Question: My script allows me to import photos into a specific folder and update my database MongoDB via a JSON file import.
I set up a logging system with log rotation and compression.
I have different problems:
- 'subprocess.call'-

'''
def moveFTPFiles(serverName,userName,passWord,remotePath,localPath,deleteRemoteFiles=False,onlyDiff=False):
"""Connect to an FTP server and bring down files to a local directory"""
import os
import sys
import glob
from sets import Set
import ftplib
logger.info(' Deleting Files ')
os.chdir(localDirectoryPath)
files=glob.glob('*.*')
for filename in files:
os.unlink(filename)
logger.info(' Retreiving Files ')
try:
ftp = ftplib.FTP(serverName)
ftp.login(userName,passWord)
ftp.cwd(remotePath)
logger.info(' Connecting ')
if onlyDiff:
lFileSet = Set(os.listdir(localPath))
rFileSet = Set(ftp.nlst())
transferList = list(rFileSet - lFileSet)
logger.info(' Missing ' + str(len(transferList)))
else:
transferList = ftp.nlst()
delMsg = ""
filesMoved = 0
for fl in transferList:
# create a full local filepath
localFile = localPath + fl
# print "Create a full local filepath: " + localFile
grabFile = True
if grabFile:
#open a the local file
fileObj = open(localFile, 'wb')
# Download the file a chunk at a time using RETR
ftp.retrbinary('RETR ' + fl, fileObj.write)
# Close the file
# print "Close the file "
fileObj.close()
filesMoved += 1
#print "Uploaded: " + str(filesMoved)
#sys.stdout.write(str(filesMoved)+' ')
#sys.stdout.flush()
# Delete the remote file if requested
if deleteRemoteFiles:
ftp.delete(fl)
delMsg = " and Deleted"
logger.info('Files Moved' + delMsg + ': ' + str(filesMoved) + ' on ' + timeStamp())
except ftplib.all_errors as e:
logger.error('We have a problem on moveFTPFiles' + '%s' % e)
ftp.close() # Close FTP connection
ftp = None
def timeStamp():
"""returns a formatted current time/date"""
import time
return str(time.strftime("%a %d %b %Y %I:%M:%S %p"))
def importData(serverName,userName,passWord,directory,filematch,source,destination):
import socket
import ftplib
import os
import subprocess
import json
try:
ftp = ftplib.FTP(serverName)
ftp.login(userName,passWord)
ftp.cwd(directory)
logger.info(' Connecting ')
# Loop through matching files and download each one individually
for filename in ftp.nlst(filematch):
fhandle = open(filename, 'wb')
logger.info(' Getting ' + filename)
ftp.retrbinary('RETR ' + filename, fhandle.write)
fhandle.close()
#convert xml to json
logger.info(' Convert ' + filename + ' to .json ')
subprocess.call('xml2json -t xml2json -o stockvo.json stockvo.xml --strip_text', shell=True)
#remove xml file
logger.info(' Delete ' + filename)
os.unlink(source+'stockvo.xml')
#modify json file
logger.info(' Modify .json file')
data = json.loads(open("stockvo.json").read())
with open("stockvo.json", "w") as outfile:
json.dump(data["Stock"]["Vehicule"], outfile)
#import json file to MongoDB
logger.info(' Import json file to MongoDB')
subprocess.call('mongoimport --db AutoPrivilege -c cars stockvo.json --jsonArray --upsert --drop',shell=True)
#remove old json file
logger.info('Delete old .json file')
## if file exists, delete it ##
myfile=destination+"stockvo.json"
if os.path.isfile(myfile):
os.remove(myfile)
#os.unlink(destination+'stockvo.json')
#move json file
logger.info('Move .json')
os.system('mv %s %s' % (source+'stockvo.json', destination+'stockvo.json'))
except ftplib.all_errors as e:
logger.error('We have a problem on importData' + '%s' % e)
ftp.close() # Close FTP connection
ftp = None
import time
import re
import os
import stat
import logging
import logging.handlers as handlers
class SizedTimedRotatingFileHandler(handlers.TimedRotatingFileHandler):
"""
Handler for logging to a set of files, which switches from one file
to the next when the current file reaches a certain size, or at certain
timed intervals
"""
def __init__(self, filename, mode='a', maxBytes=0, backupCount=0, encoding=None,
delay=0, when='h', interval=1, utc=False):
# If rotation/rollover is wanted, it doesn't make sense to use another
# mode. If for example 'w' were specified, then if there were multiple
# runs of the calling application, the logs from previous runs would be
# lost if the 'w' is respected, because the log file would be truncated
# on each run.
if maxBytes > 0:
mode = 'a'
handlers.TimedRotatingFileHandler.__init__(
self, filename, when, interval, backupCount, encoding, delay, utc)
self.maxBytes = maxBytes
def shouldRollover(self, record):
"""
Determine if rollover should occur.
Basically, see if the supplied record would cause the file to exceed
the size limit we have.
"""
if self.stream is None: # delay was set...
self.stream = self._open()
if self.maxBytes > 0: # are we rolling over?
msg = "%s
" % self.format(record)
self.stream.seek(0, 2) #due to non-posix-compliant Windows feature
if self.stream.tell() + len(msg) >= self.maxBytes:
return 1
t = int(time.time())
if t >= self.rolloverAt:
return 1
return 0
if __name__ == '__main__':
#log to a file
log_filename='/opt/log/importData.log'
logger=logging.getLogger('importData')
logger.setLevel(logging.DEBUG)
handler=SizedTimedRotatingFileHandler(
log_filename, maxBytes=100, backupCount=5,
when='s',interval=10,
# encoding='bz2', # uncomment for bz2 compression
)
formatter = logging.Formatter('%(asctime)s %(levelname)s %(message)s')
handler.setFormatter(formatter)
logger.addHandler(handler)
#--- constant connection values
ftpServerName = "xxxxx.xxxxxx"
ftpU = "xxxxxxxx"
ftpP = "xxxxxx"
remoteDirectoryPath = "/xxxxxx/xxxxxx/xxxxxx/xxxxxxx/"
localDirectoryPath = "/xxxxx/xxxxxxxxx/xxxxxxxx/xxxxxxx/"
directory = '/xxxxxxx/'
filematch = '*.xml'
source='/xxxxxx/xxxxxxxx/'
destination='/xxxxxxxx/xxxxxx/'
deleteAfterCopy = False #set to true if you want to clean out the remote directory
onlyNewFiles = True #set to true to grab & overwrite all files locally
importData(ftpServerName,ftpU,ftpP,directory,filematch,source,destination)
moveFTPFiles(ftpServerName,ftpU,ftpP,remoteDirectoryPath,localDirectoryPath,deleteAfterCopy,onlyNewFiles)
'''
> 2015-04-23 11:33:57,408 INFO Files Moved: 1145 on Thu 23 Apr 2015 11:33:57 AM
> 2015-04-23 11:33:40,896 INFO Deleting Files 2015-04-23 11:33:40,956
INFO Retreiving Files
> 2015-04-23 11:33:41,386 INFO Connecting 2015-04-23 11:33:41,825 INFO
Missing 1145
Can anyone suggest a way in python to solve my problems .?
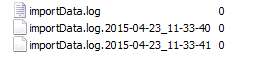
Answer: '''
SizedTimedRotatingFileHandler(log_filename, maxBytes=100, ...
'''
Does exactly what it's configured to do - a maximum of 100 bytes will be logged into one file. Increase the max size to a few (hundred?) megabytes and you'll get infrequent rotation.
Regarding only partial logging to the file, you define the handler only for the 'importData' module. Other modules will write to the default handler (likely the console).
Regarding the 'subprocess.call()' itself, it's not actually logging anything. Unless you capture the output using the 'stdout' argument, the output will be printed to the normal 'stdout'. You need to setup a pipe and read from it into the logger instead.